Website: macys
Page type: customer-info-address
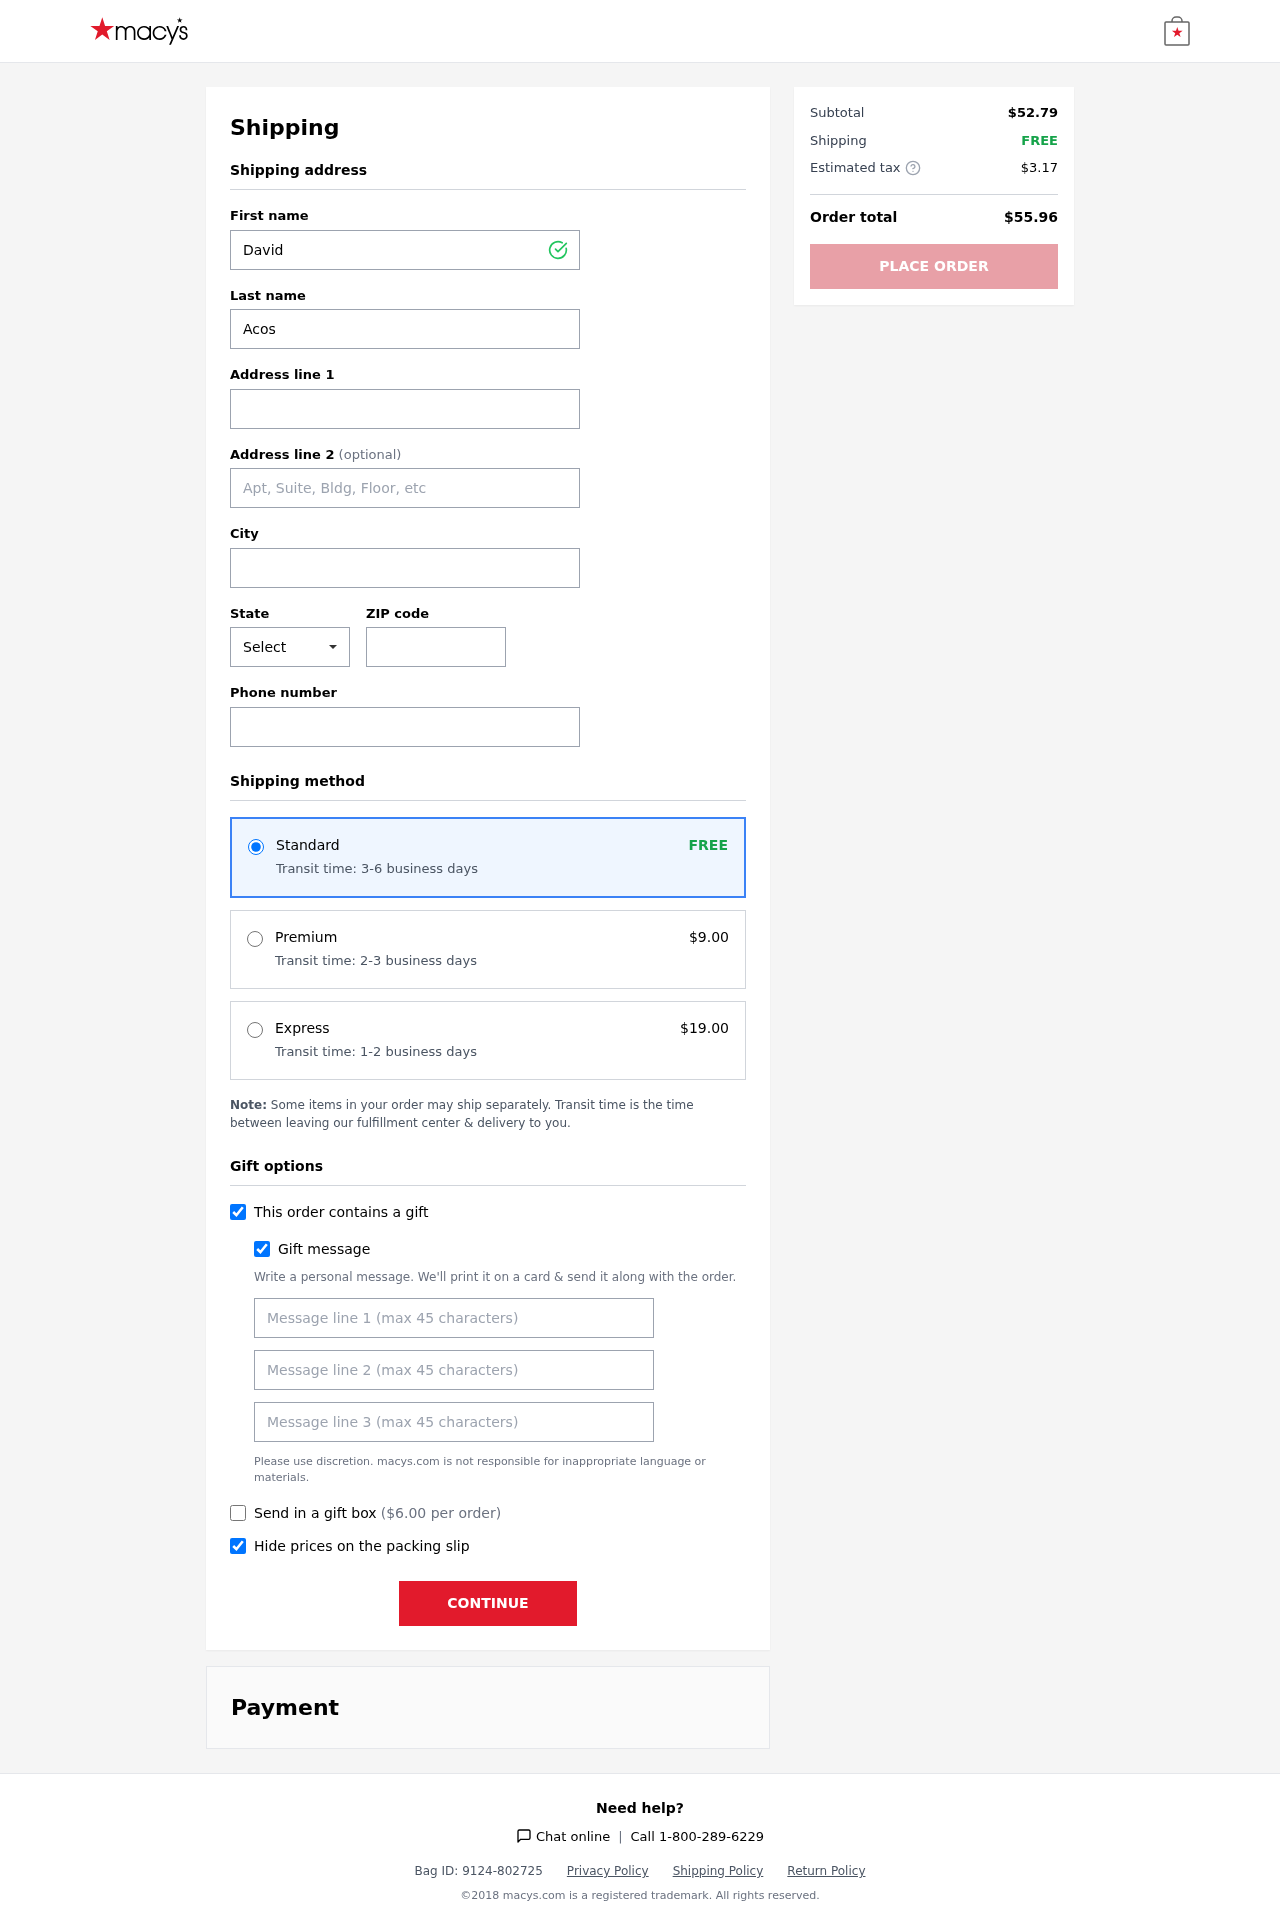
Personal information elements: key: PII_CITY
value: Lake Andrew
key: PII_FIRSTNAME
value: David
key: PII_GIFT_MESSAGE
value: Hey Christopher, I thought you could use some new walking shoes for those weekend adventures we’ve been planning! Can’t wait to hit the trails together. Enjoy!  David
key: PII_LASTNAME
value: Acosta
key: PII_PHONE
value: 5134685287
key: PII_POSTCODE
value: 80685
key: PII_STATE_ABBR
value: VA
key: PII_STREET
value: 378 Garcia Forge Suite 160
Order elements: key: ORDER_SHIPPING_STANDARD
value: FREE
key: ORDER_SHIPPING_STANDARD_TIME
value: Transit time: 3-6 business days
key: ORDER_SHIPPING_PREMIUM
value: $9.00
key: ORDER_SHIPPING_PREMIUM_TIME
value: Transit time: 2-3 business days
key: ORDER_SHIPPING_EXPRESS
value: $19.00
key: ORDER_SHIPPING_EXPRESS_TIME
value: Transit time: 1-2 business days
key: ORDER_GIFT_BOX_FEE
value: $6.00
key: ORDER_SUBTOTAL
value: $52.79
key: ORDER_SHIPPING_COST
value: FREE
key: ORDER_TAX
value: $3.17
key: ORDER_TOTAL
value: $55.96